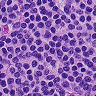
Metastatic tissue present: no